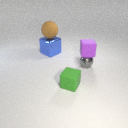
small purple rubber cube above small gray metal sphere